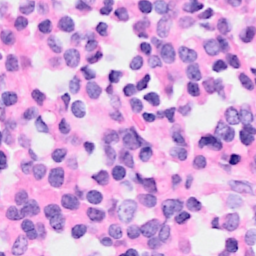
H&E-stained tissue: Breast